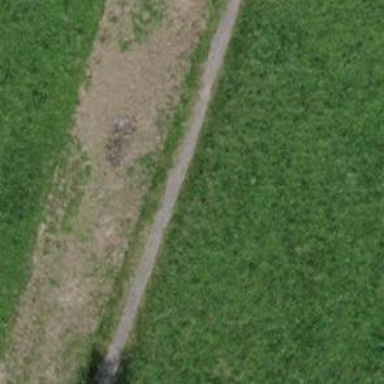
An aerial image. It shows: Unpaved footway.